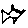
Label: fish